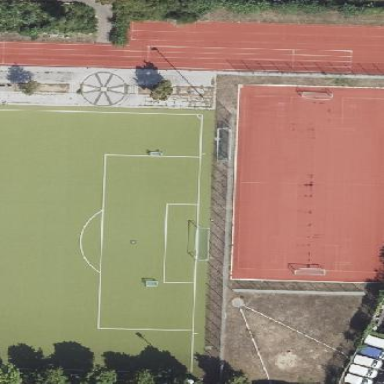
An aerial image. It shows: Tartan soccer pitch for leisure sports activities.